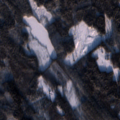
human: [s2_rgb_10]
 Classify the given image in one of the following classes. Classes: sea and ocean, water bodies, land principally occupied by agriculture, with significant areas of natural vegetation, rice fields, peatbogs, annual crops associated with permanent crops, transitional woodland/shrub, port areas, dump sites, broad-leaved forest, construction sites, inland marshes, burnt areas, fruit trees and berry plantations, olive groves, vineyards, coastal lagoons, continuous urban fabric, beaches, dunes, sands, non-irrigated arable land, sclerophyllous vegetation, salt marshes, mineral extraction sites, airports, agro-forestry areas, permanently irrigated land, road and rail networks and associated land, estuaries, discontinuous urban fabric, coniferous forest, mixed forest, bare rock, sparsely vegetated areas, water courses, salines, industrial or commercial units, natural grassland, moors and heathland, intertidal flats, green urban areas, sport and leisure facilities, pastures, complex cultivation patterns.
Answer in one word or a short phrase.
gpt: coniferous forest, mixed forest